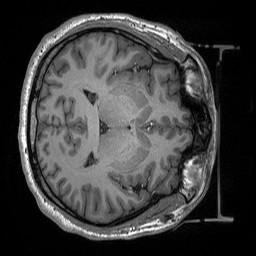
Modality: T1w
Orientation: axial
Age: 39
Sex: male
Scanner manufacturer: siemens
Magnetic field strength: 3 T
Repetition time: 2.53 s
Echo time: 0.00219 s